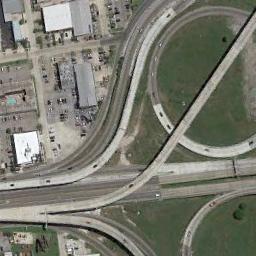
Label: overpass